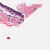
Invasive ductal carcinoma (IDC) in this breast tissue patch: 0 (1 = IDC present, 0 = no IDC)